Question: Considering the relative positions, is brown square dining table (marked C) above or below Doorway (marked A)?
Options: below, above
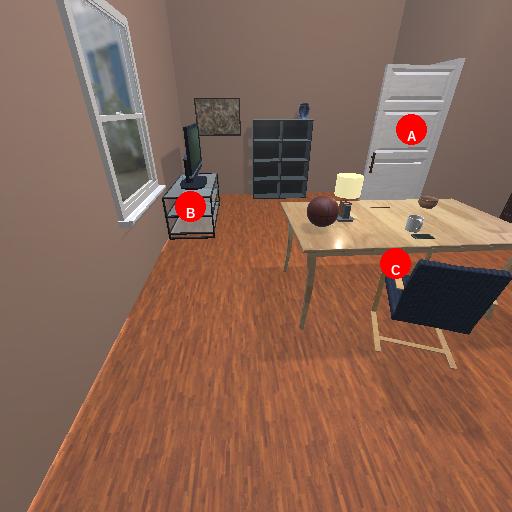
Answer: below